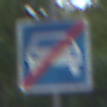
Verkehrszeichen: EndeKraftfahrstrasse
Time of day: MorningAfternoon
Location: Outdoor (Urban)
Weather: Overcast
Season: NotSpecified
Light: Natural